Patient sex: M
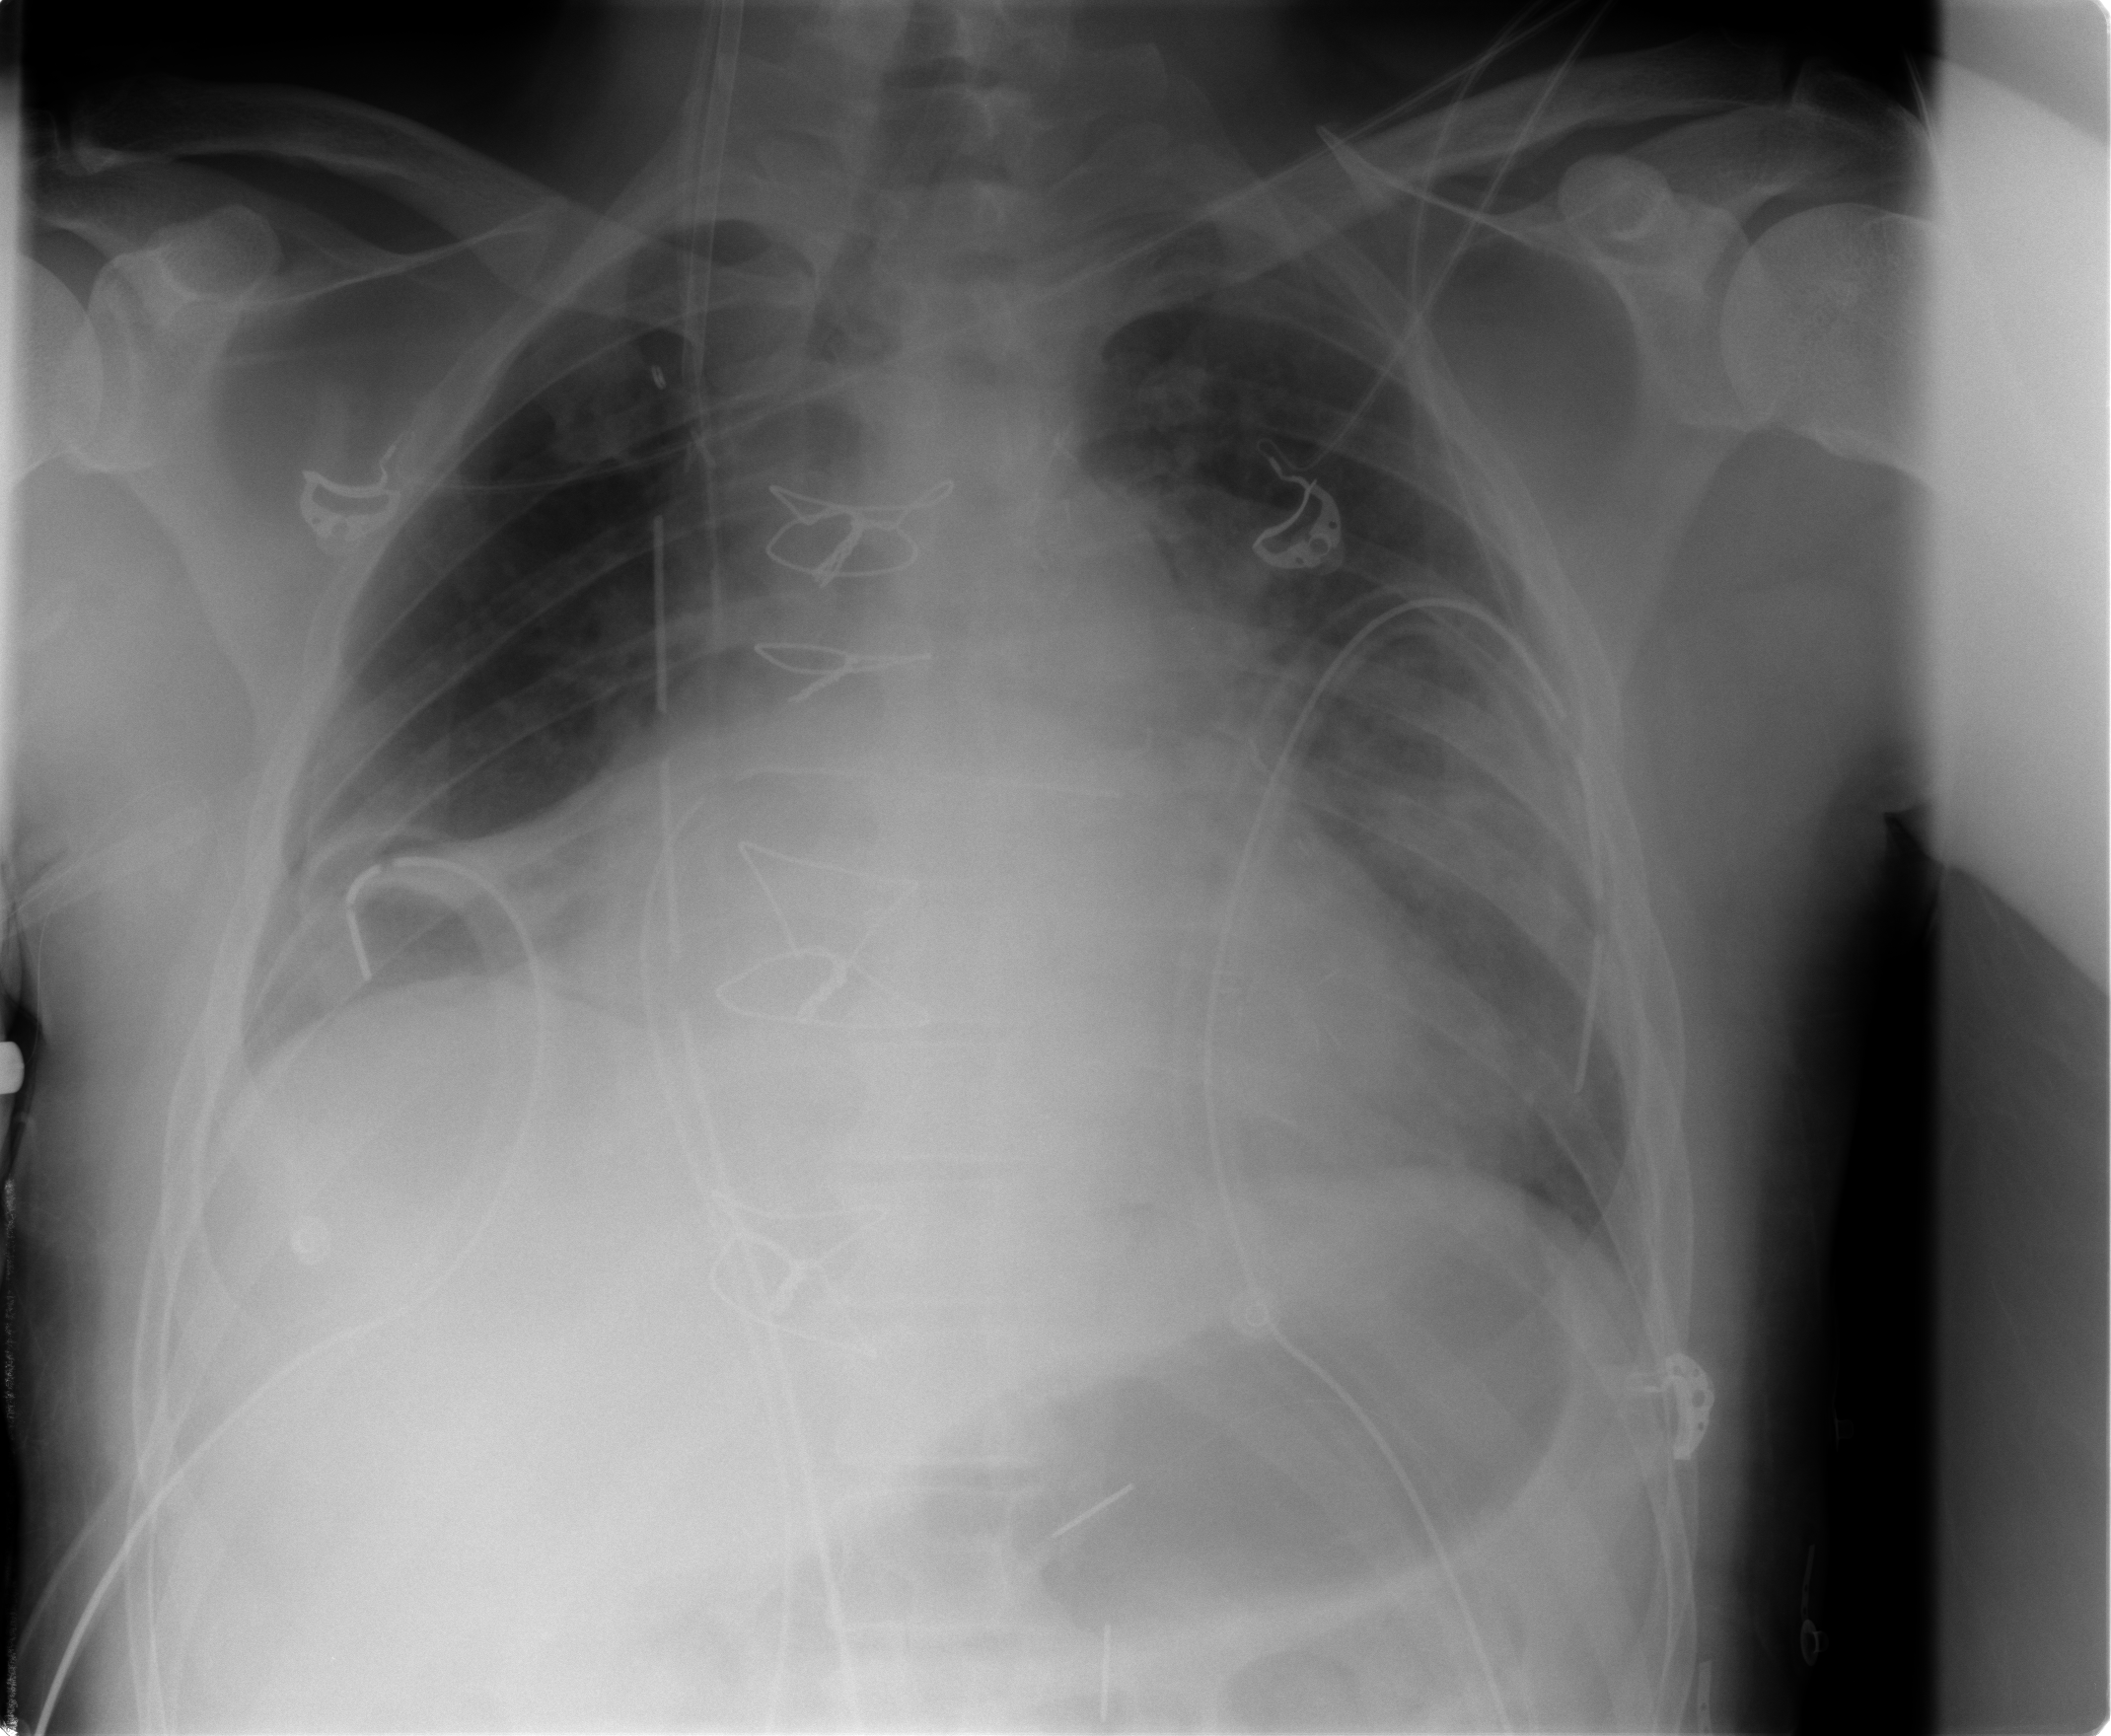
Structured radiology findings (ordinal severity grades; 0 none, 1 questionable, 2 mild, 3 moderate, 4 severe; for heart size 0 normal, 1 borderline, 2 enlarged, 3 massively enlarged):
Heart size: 2
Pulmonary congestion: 2
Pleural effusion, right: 2
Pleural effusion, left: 1
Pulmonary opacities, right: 1
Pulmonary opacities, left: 2
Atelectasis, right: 2
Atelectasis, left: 2